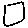
Label: square